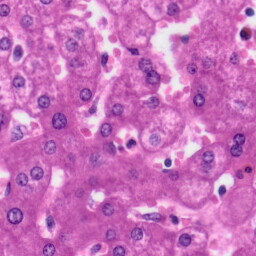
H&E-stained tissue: Liver